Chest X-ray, AP view. Patient: 48 years old, sex F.
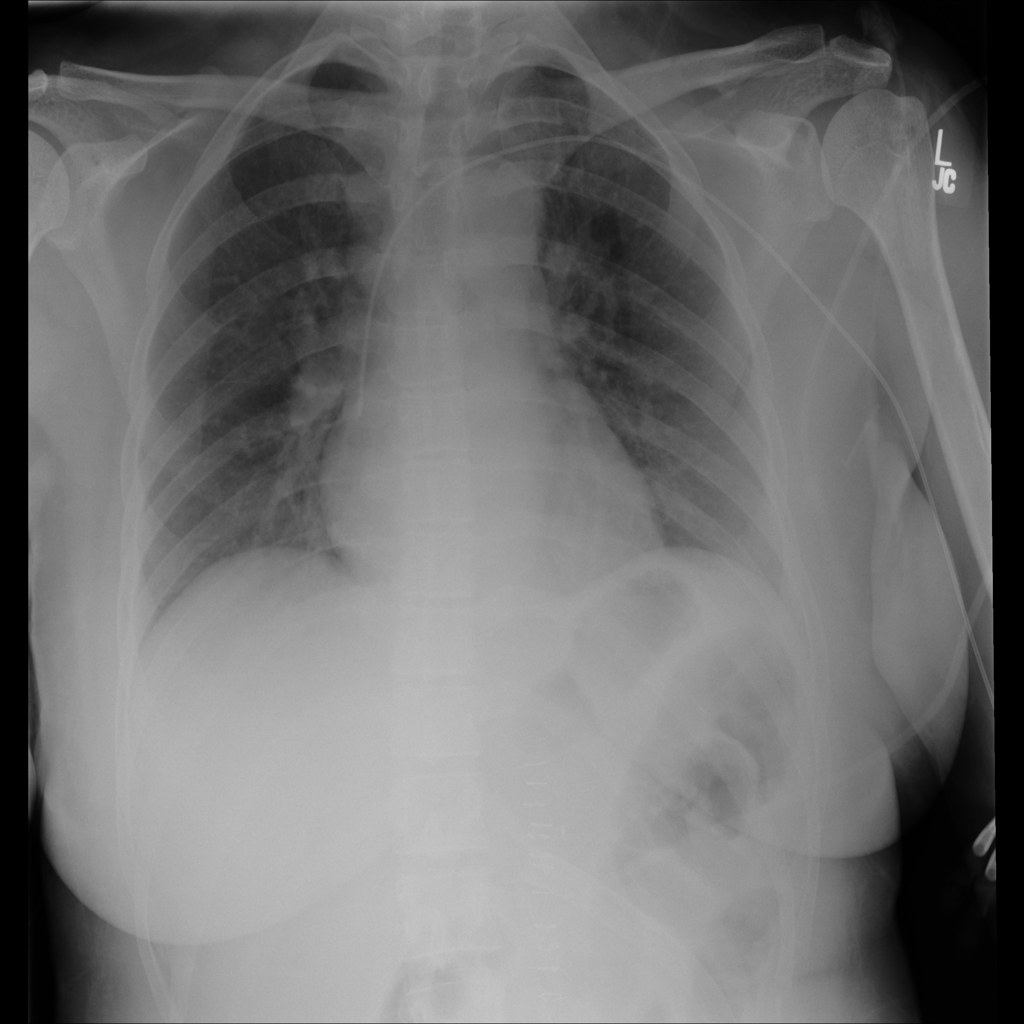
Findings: No Finding